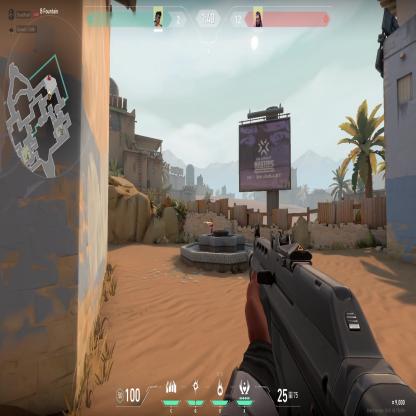
Label: enemy